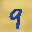
Label: 9